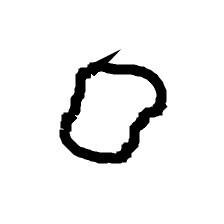
Shape: circle